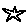
Label: star